Question: I need some help calculating angles of points:

I need to calculate angle from point (0,0) to points extracted from image. 1 would be 0*, 2 is about 40-44* etc.
My problem is that atan2 shows incorrect values.
Current output of atan2 is:
'''
1:41.867535 2:64.653824 3:52.915009 4:30.375608 5:13.328092
'''
How can I calculate it from point 0,0? I can't use any non-standard libraries.
I'm still doing something wrong. I'm trying:
'''
arrow1 = (M_PI - atan2(y, x) * (180 / M_PI);
'''
Output:
'''
1: 131.867538 2: 154.653824 3: 142.915009 4: 120.375610 5: 103.328094
'''
And:
'''
arrow1 = (M_PI - atan2(y, -x) * (180 / M_PI);
'''
Output:
'''
1: 48.132465 2: 25.346176 3: 37.084991 4: 59.624393 5: 76.671906
'''
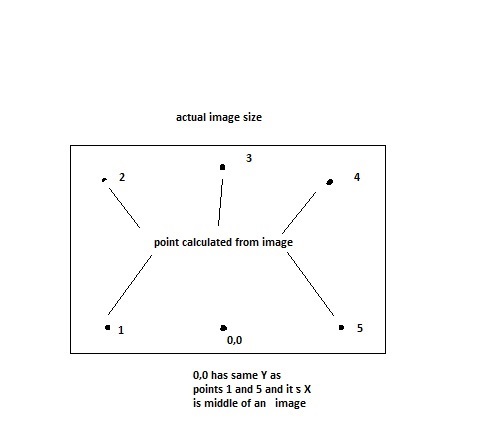
Answer: The angle returned from 'atan2(deltaY, deltaX)' will be the angle, in radians, counter clockwise from the X axis.
You are currently using 'arrow1 = atan2(x,y) *180 / M_PI;', so you need to convert that to using '(y,x)', then also switch so you're taking the angle clockwise from -X instead of CCW from +X.
This means the angle for point 1, if you feed it as 'atan2(-1, 0)', will be 180 degrees. To achieve the angle you wish, it should be:
'''
double angleFromX = atan2(deltaY, deltaX);
double angle = M_PI - angleFromX;
double angleInDegrees = 180 * angle / M_PI;
'''